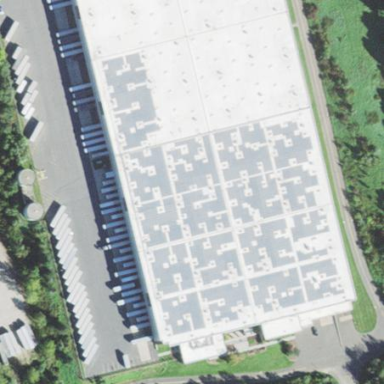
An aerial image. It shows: Solar photovoltaic panel generator.